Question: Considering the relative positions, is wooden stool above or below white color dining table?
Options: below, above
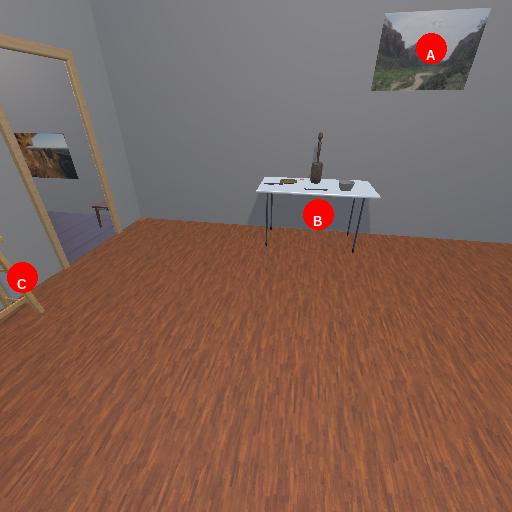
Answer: below